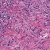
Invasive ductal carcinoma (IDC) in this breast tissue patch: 1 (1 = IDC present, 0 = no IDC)